Question: I made an overlay over an image internally, and the overlay is successful. When I hover over the image, it turns blue, and my desired text appears.
However, the overlay is misaligned with the image and I'm unsure what to do. I don't know if I should be adjusting my overlay code, such as its position, or the image code. It looks like this:

This is my code:
'''
h1 {color: green; letter-spacing:5px;
font-family: "Times New Roman";
text-align: center; padding-bottom: 5px;}
.img {width:80%;
height:80%; margin-bottom:100px;
display: block; position: relative
}
.container {
position: relative;
width: 50%;
}
.overlay {
position: absolute;
top: 0;
bottom: 0;
left: 0;
right: 0;
height: 80%;
width: 80%;
opacity: 0;
transition: .5s ease;
background-color: #008CBA;
}
.container:hover .overlay {
opacity: 1;
}
.text {
color: white;
font-size: 20px;
position: absolute;
top: 50%;
left: 50%;
transform: translate(-50%, -50%);
-ms-transform: translate(-50%, -50%);
}
'''
'''
<!DOCTYPE html>
<html>
<body>
<h1>
<marquee behavior="alternate" direction="right" scrollamount="20">
The Harry Potter Series</marquee></h1>
<div class="container">
<img class="img" src="https://ewedit.files.wordpress.com/2016/09/kkhp1-lg.jpg?w=399.png" >
<div class="overlay">
<div class="text">Hello World</div>
</div>
</div>
<div class="container">
<img class="img move" src="https://ewedit.files.wordpress.com/2016/09/kkhp2.jpg?w=399.png">
<div class="overlay">
<div class="text">Hello World</div>
</div>
</div>
</body>
</html>
'''
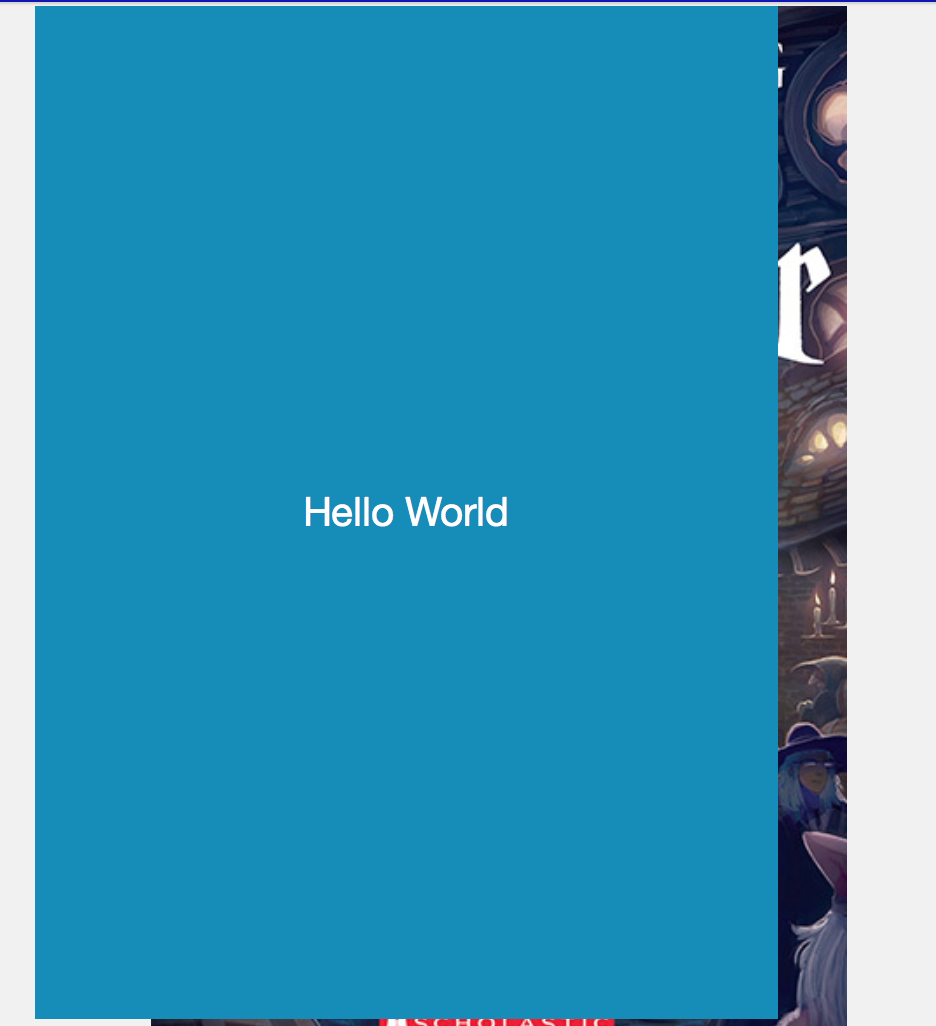
Answer: Change your 'height: 80%' to 'height: 100%' on your overlay class. E.g.
'''
.overlay {
position: absolute;
top: 0;
bottom: 0;
left: 0;
right: 0;
height: 100%;
width: 100%;
opacity: 0;
transition: .5s ease;
background-color: #008CBA;
}
'''
<URL>